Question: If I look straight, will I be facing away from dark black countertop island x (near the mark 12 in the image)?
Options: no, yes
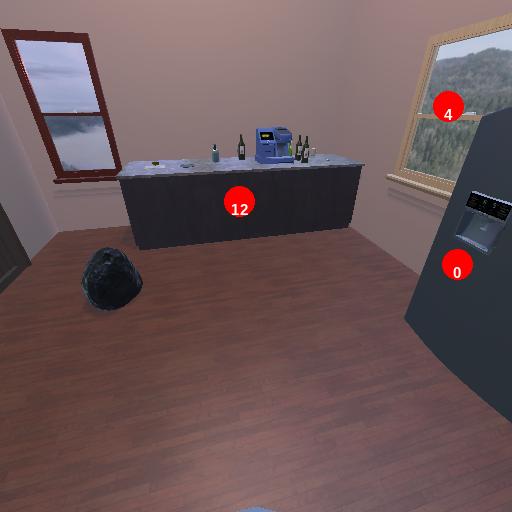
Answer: no